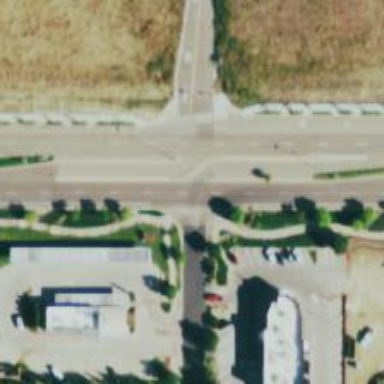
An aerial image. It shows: Secondary link road with asphalt surface.